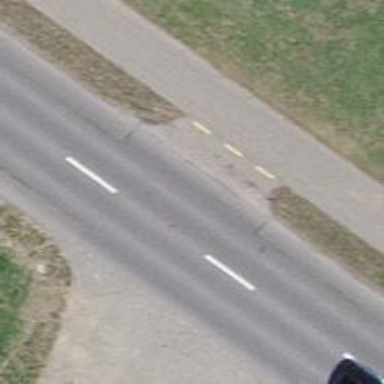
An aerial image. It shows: Cycleway.